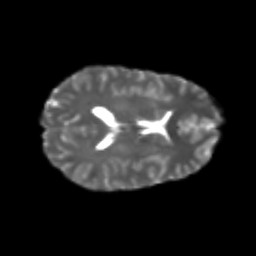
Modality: T2w
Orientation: axial
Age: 24
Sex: female
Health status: healthy
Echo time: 0.074 s